Interaction volume radius: 5 \u00c5
Interaction volume height: 25 \u00c5
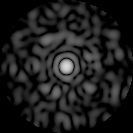
Disorder parameter: 0.8453